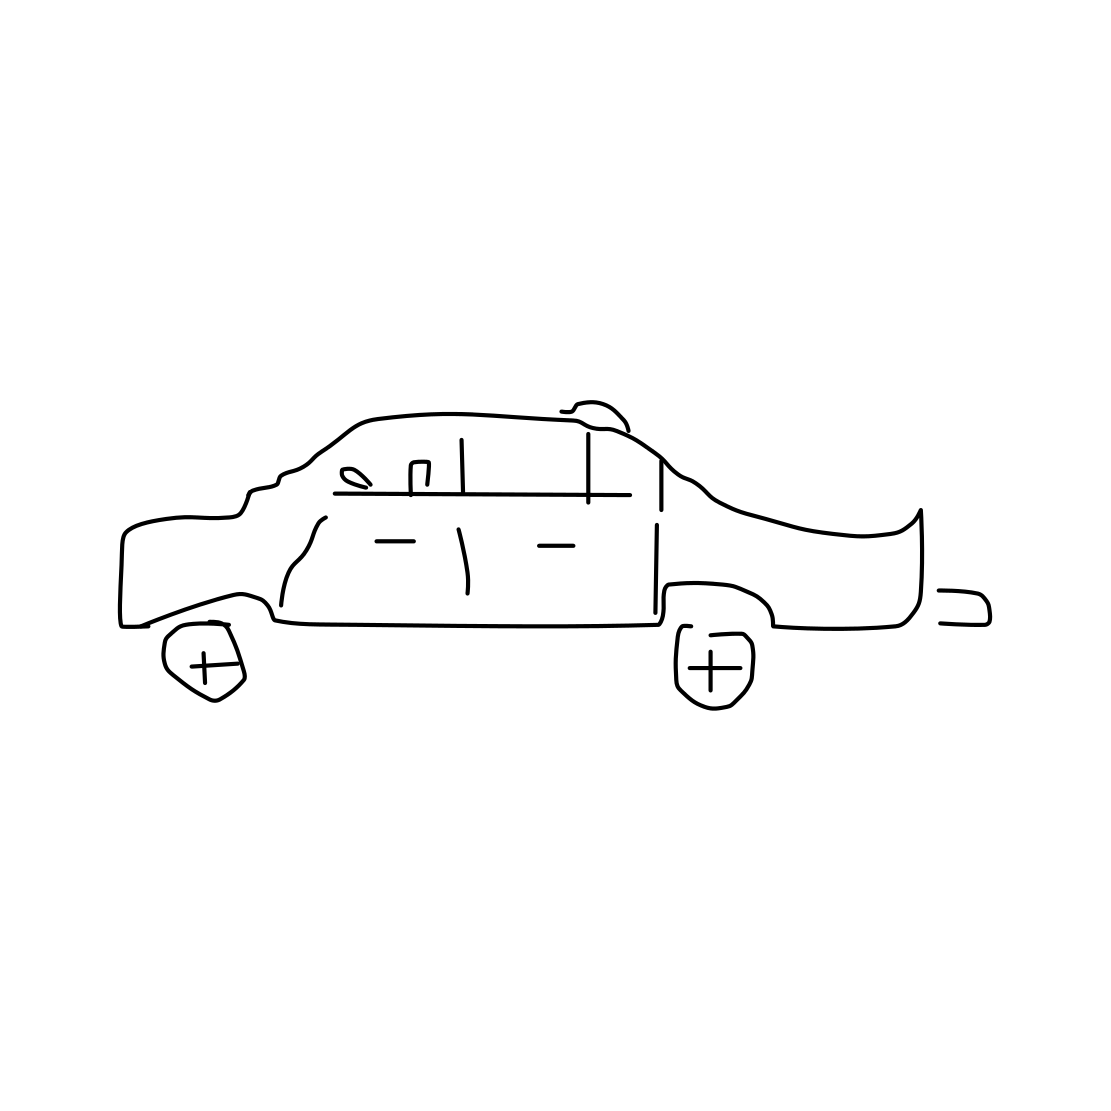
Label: car (sedan)